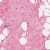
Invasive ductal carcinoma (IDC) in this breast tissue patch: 0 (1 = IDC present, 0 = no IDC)